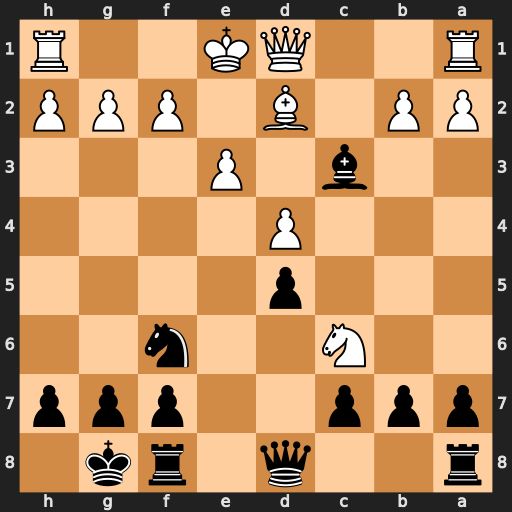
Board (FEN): r2q1rk1/ppp2ppp/2N2n2/3p4/3P4/2b1P3/PP1B1PPP/R2QK2R
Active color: b
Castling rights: KQ
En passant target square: -
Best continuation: Bxd2+ Qxd2 bxc6